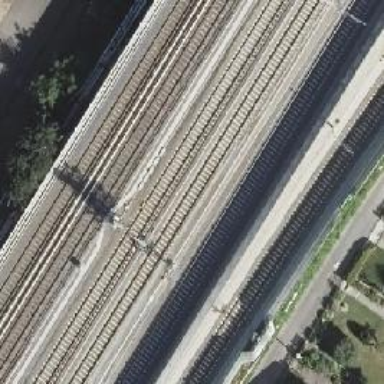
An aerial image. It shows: Railway signal.